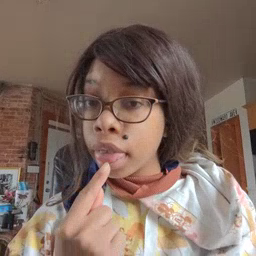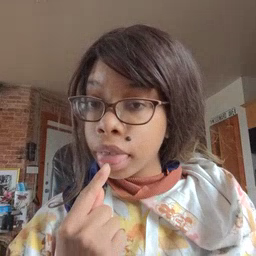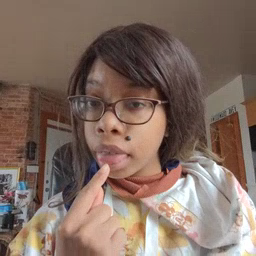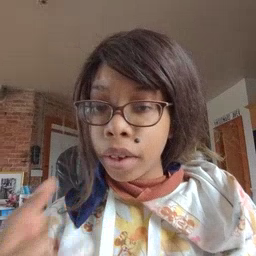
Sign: tongue